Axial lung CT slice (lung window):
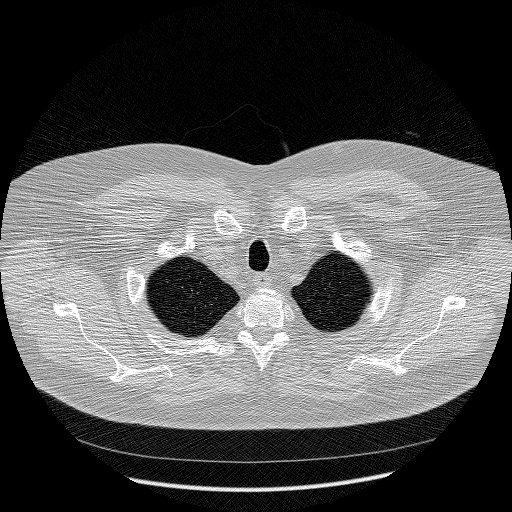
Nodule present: no